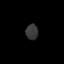
Tissue: skin
Cell type: Epithelial cells
Senescence score: 0.2047
Nuclear area (px): 185
Mean DAPI intensity: 55.832